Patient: sex M, age 78
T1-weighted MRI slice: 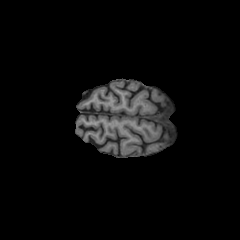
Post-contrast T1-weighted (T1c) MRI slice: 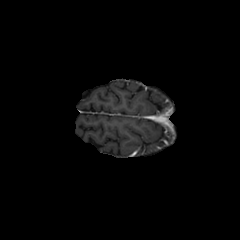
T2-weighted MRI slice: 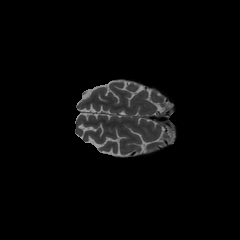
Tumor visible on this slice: no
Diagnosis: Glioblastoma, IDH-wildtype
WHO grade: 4